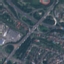
Label: Highway